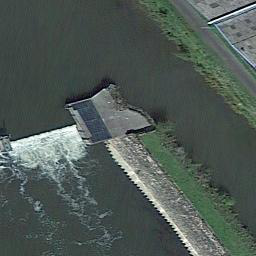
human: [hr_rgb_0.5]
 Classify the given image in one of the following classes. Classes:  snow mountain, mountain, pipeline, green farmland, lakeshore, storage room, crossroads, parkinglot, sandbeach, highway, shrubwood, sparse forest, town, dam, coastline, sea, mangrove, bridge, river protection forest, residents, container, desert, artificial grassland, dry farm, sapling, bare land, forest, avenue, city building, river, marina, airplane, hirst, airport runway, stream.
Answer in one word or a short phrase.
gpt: dam